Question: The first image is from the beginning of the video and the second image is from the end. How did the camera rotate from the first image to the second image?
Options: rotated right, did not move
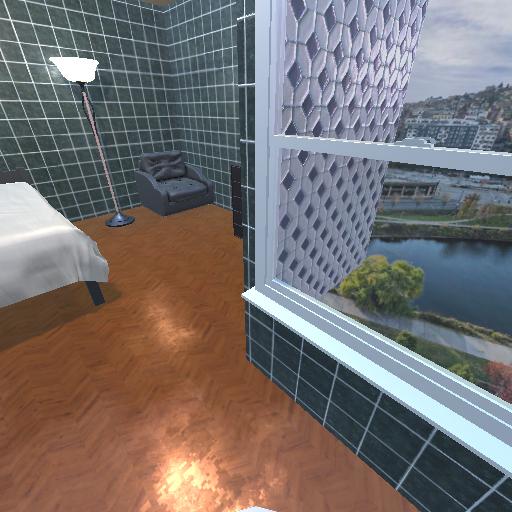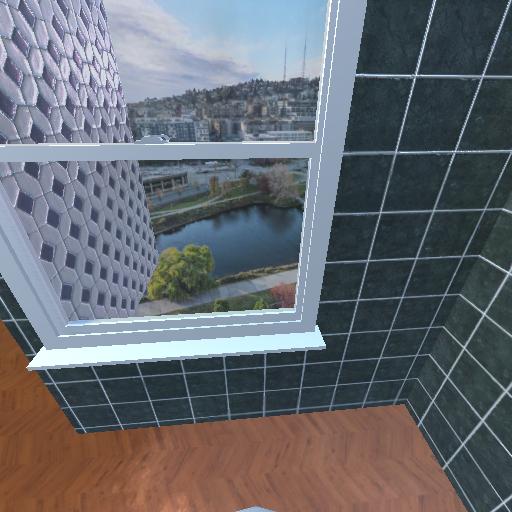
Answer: rotated right